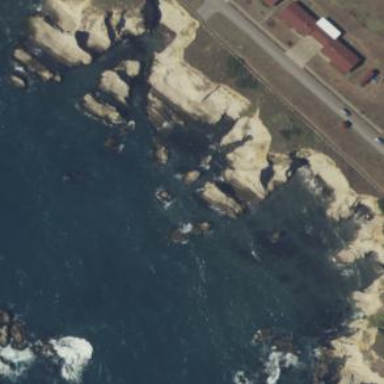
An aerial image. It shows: Natural rock reef.